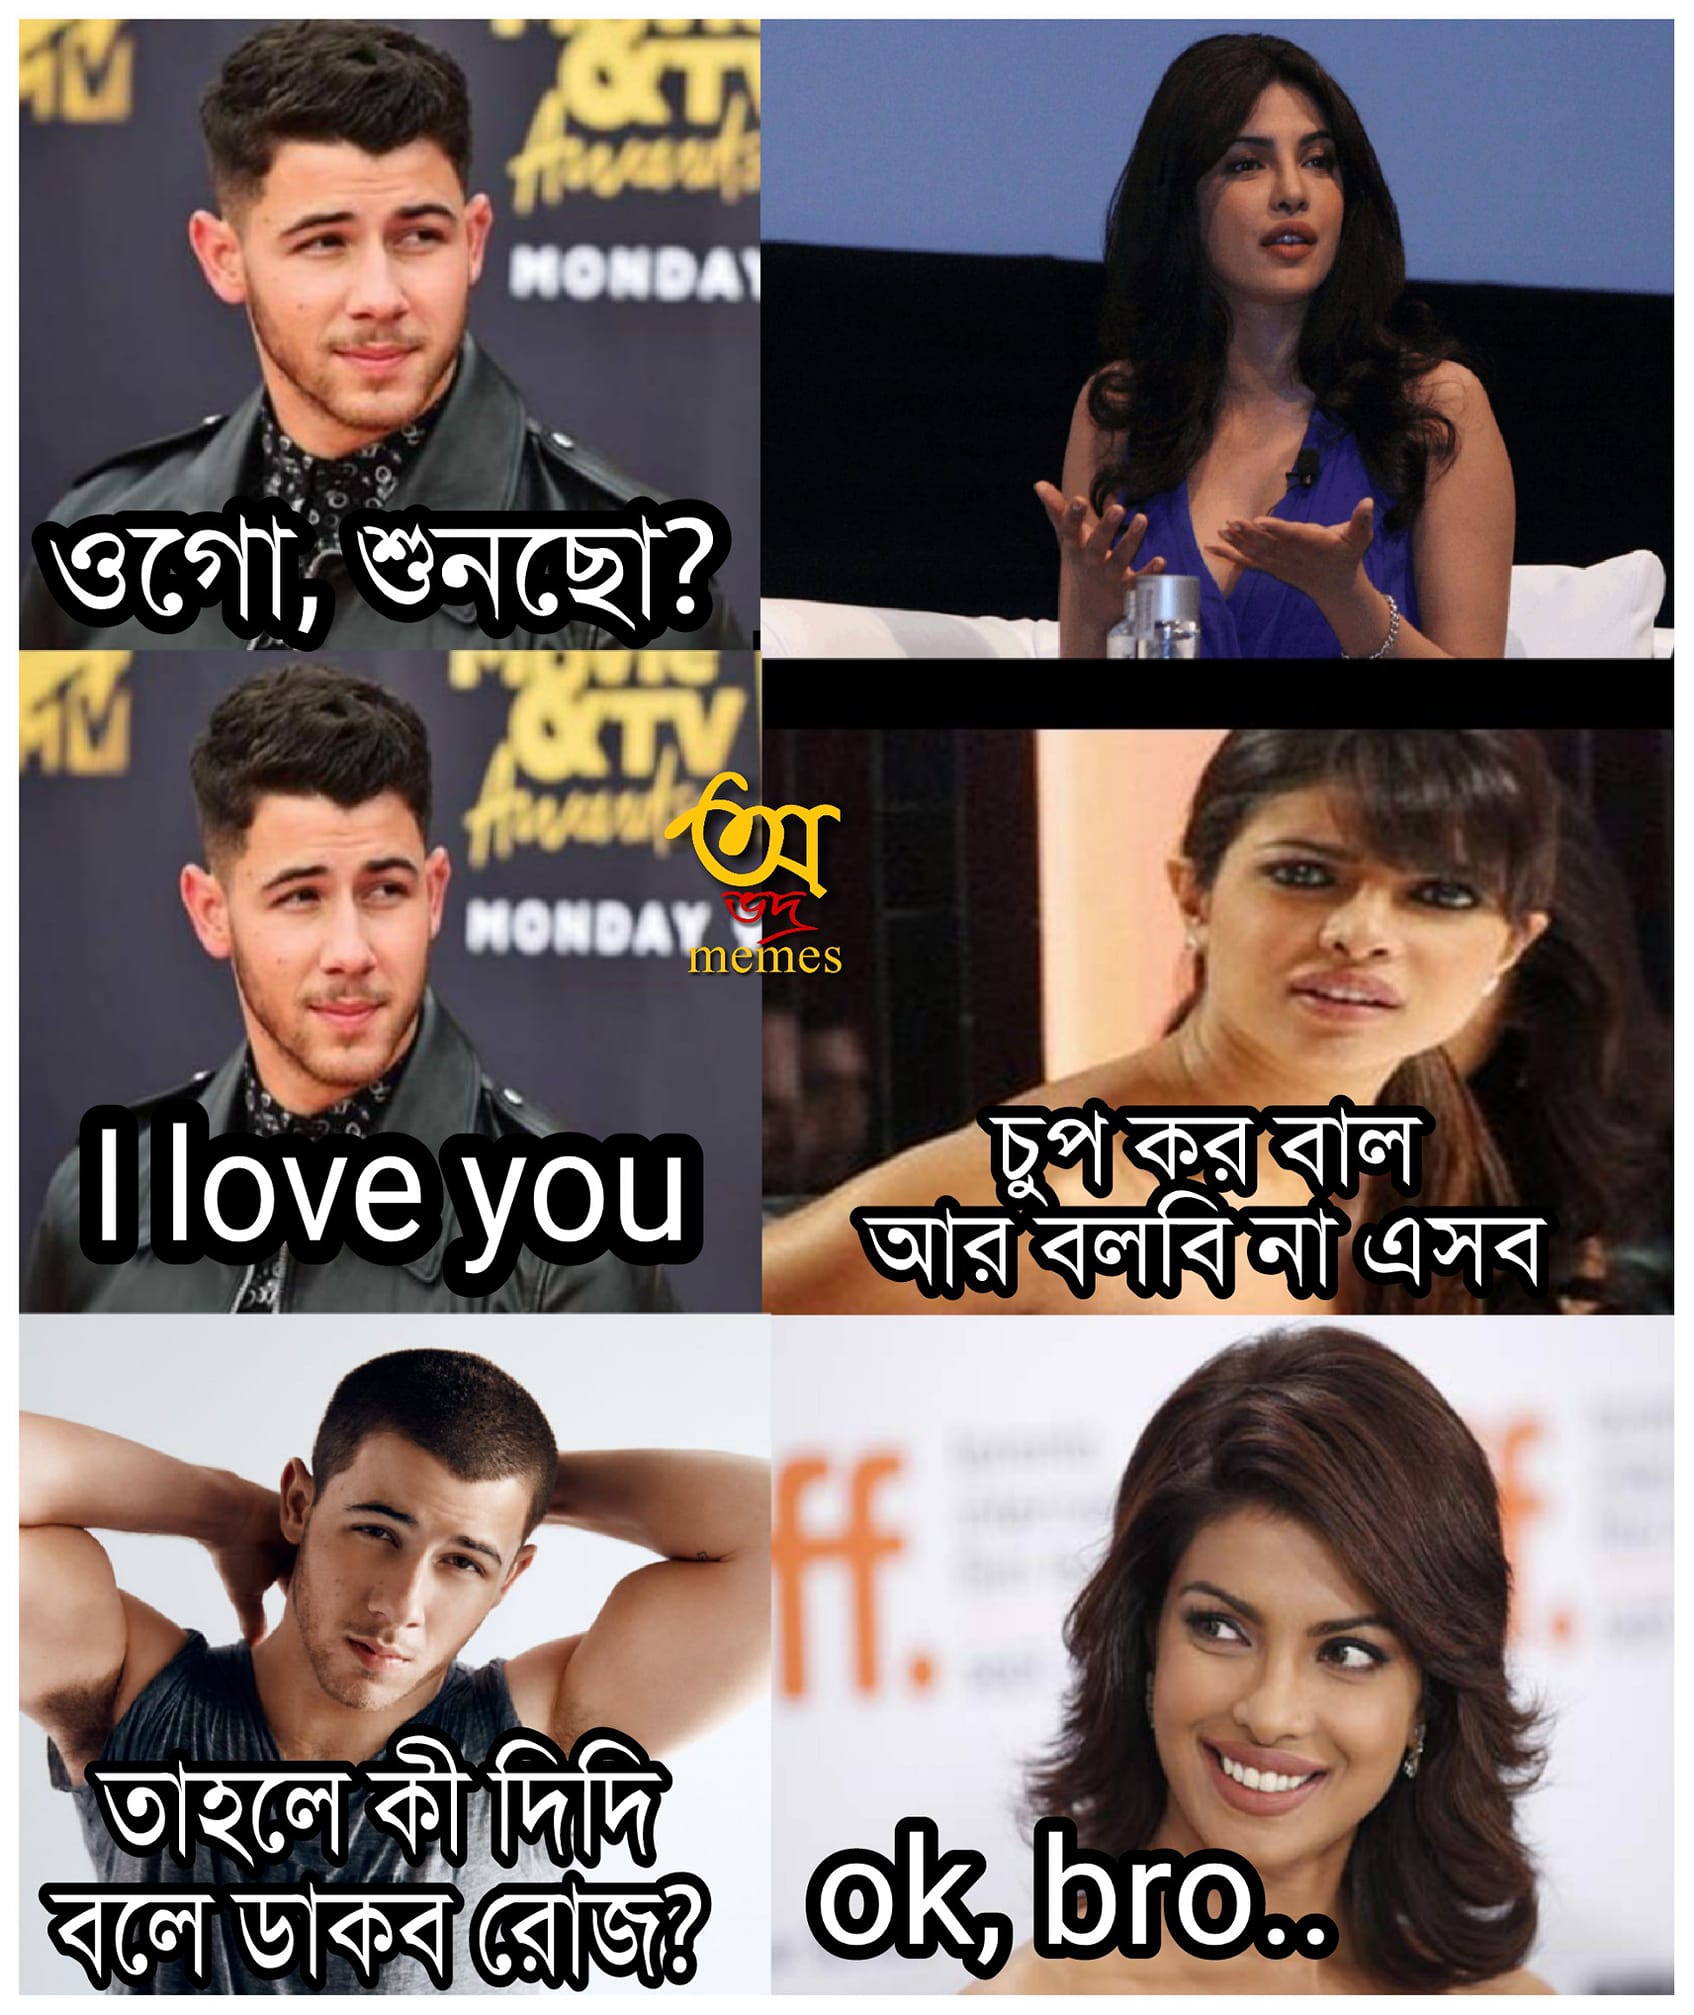
Caption: ওগো , শুনছো ?  I love you   চুপ কর বাল আর বলবি না এসব   তাহলে কী দিদি বলে ডাকব রোজ ?  Ok, bro...
Label: hate